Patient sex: M
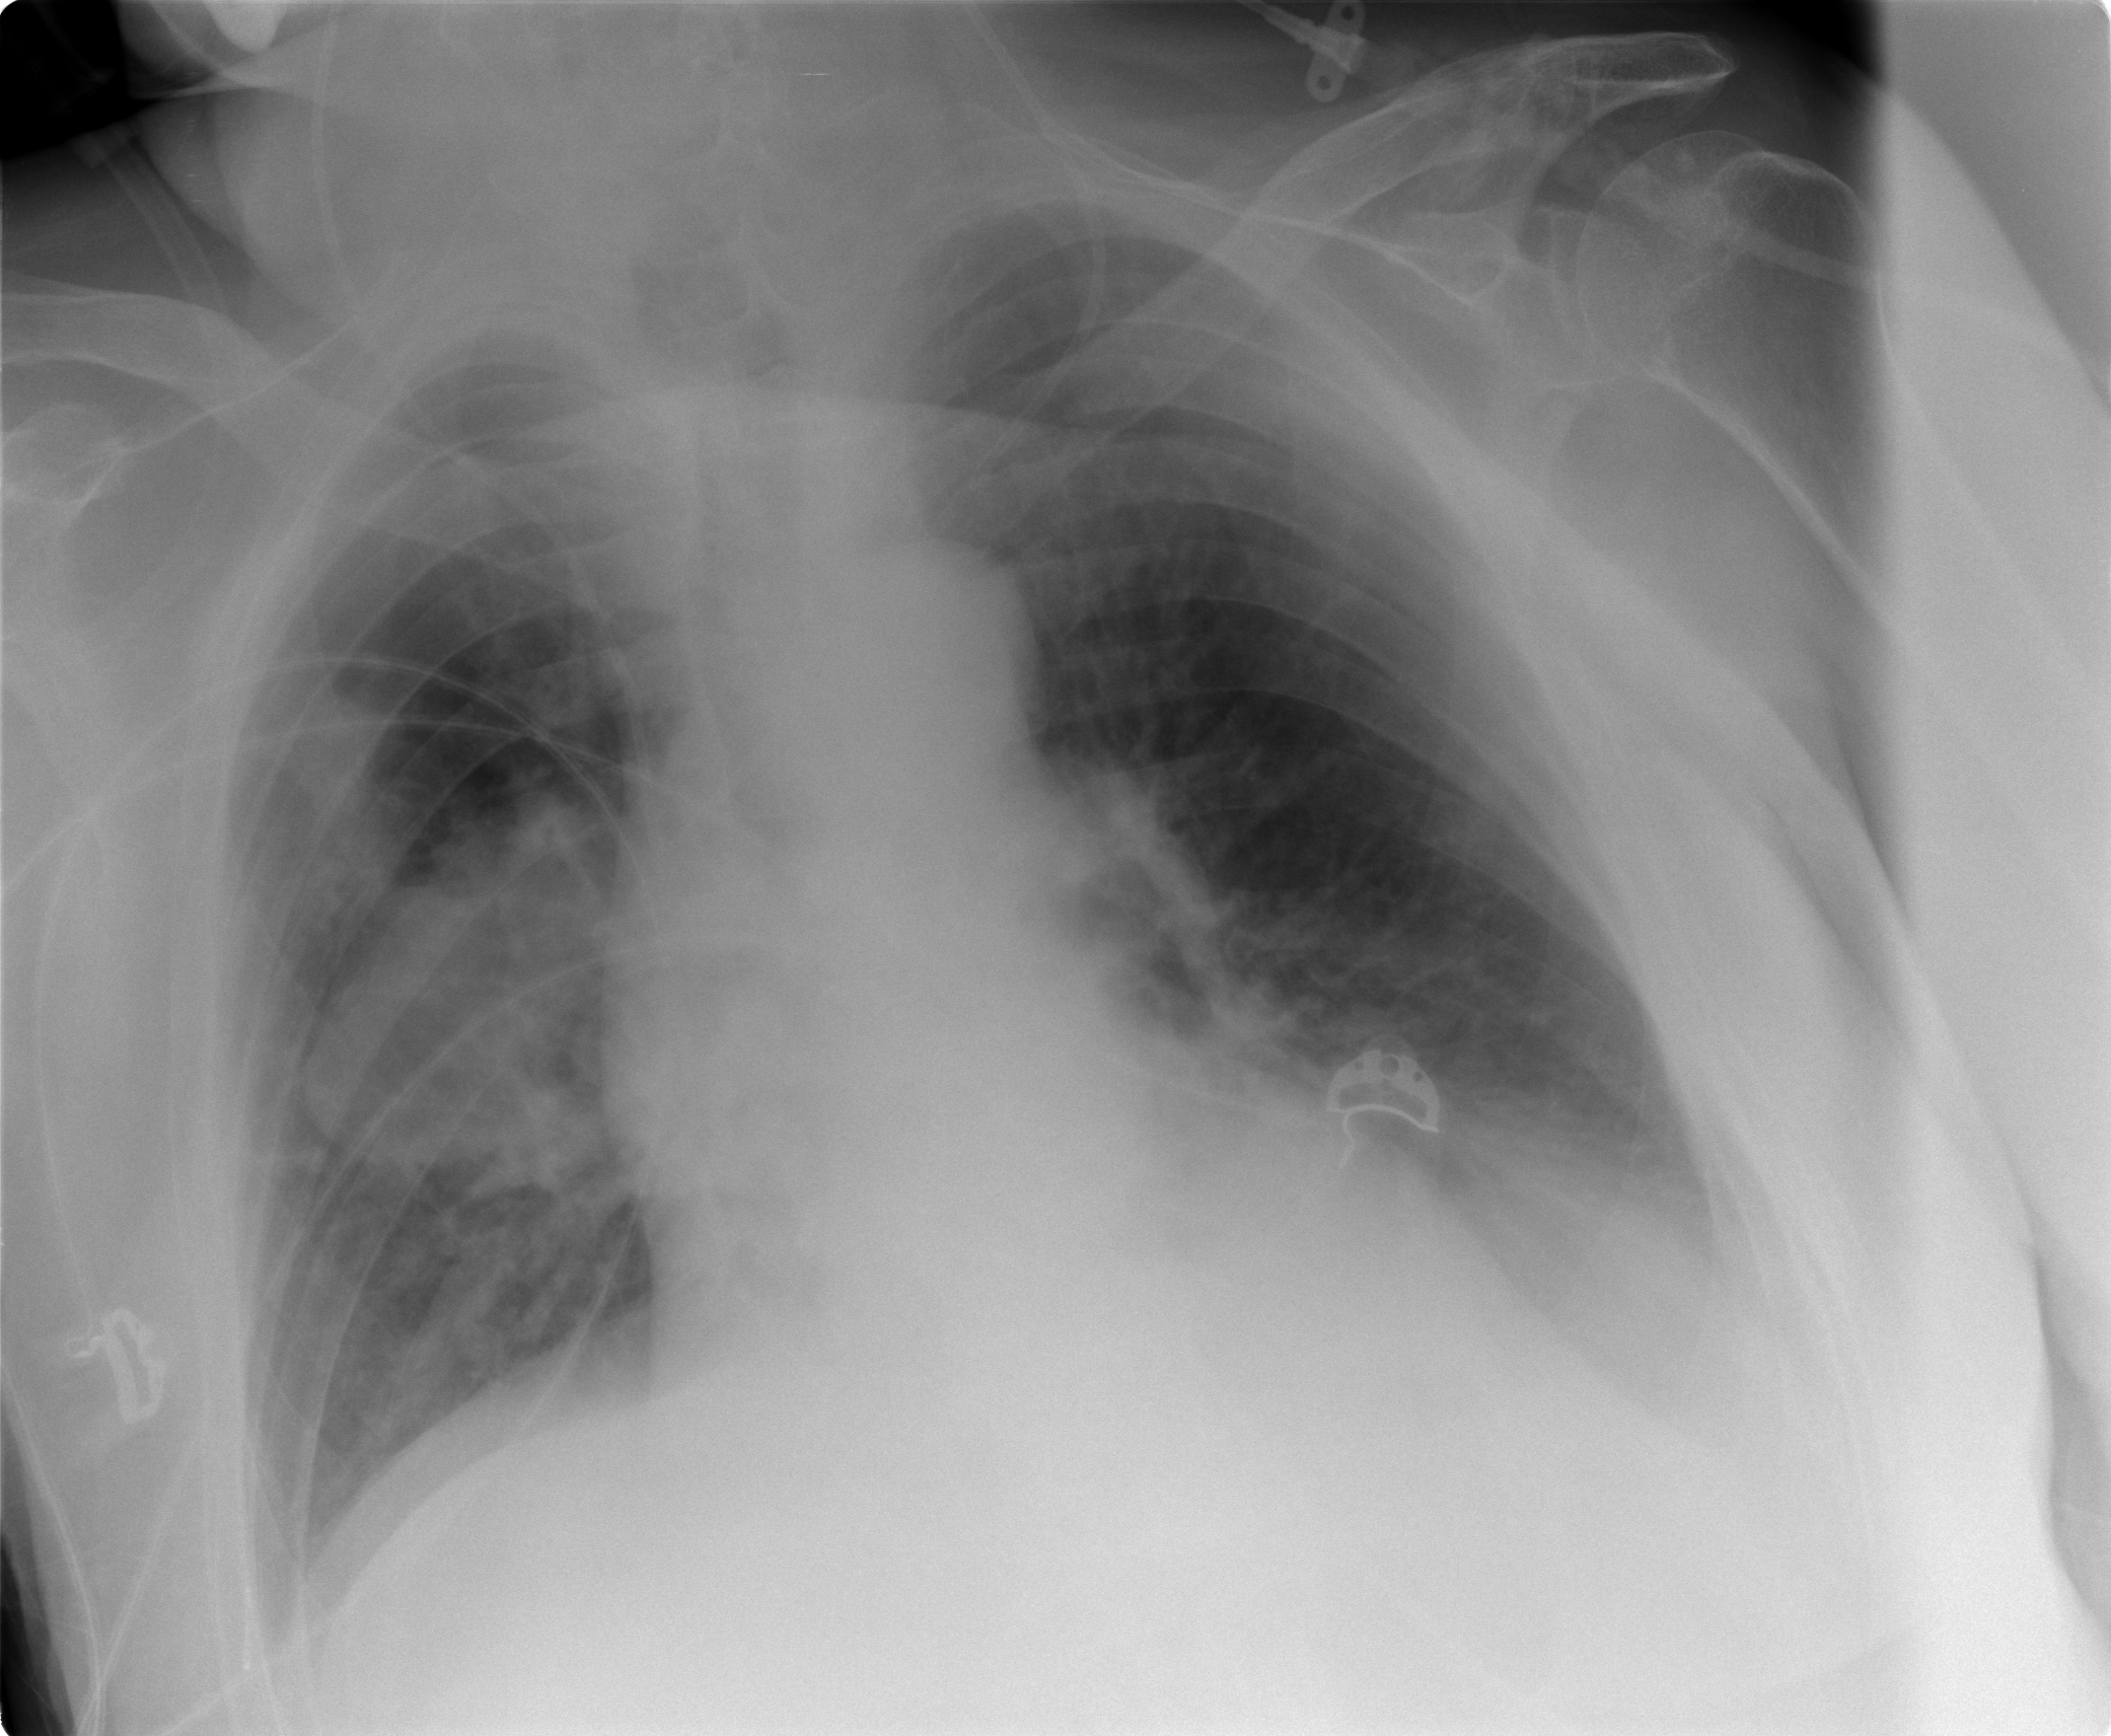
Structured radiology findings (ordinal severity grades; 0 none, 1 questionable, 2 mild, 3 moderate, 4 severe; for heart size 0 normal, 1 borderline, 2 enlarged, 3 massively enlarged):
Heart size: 0
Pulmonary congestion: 0
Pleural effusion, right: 2
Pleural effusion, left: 2
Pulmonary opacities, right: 2
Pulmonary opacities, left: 0
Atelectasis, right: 2
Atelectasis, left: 1